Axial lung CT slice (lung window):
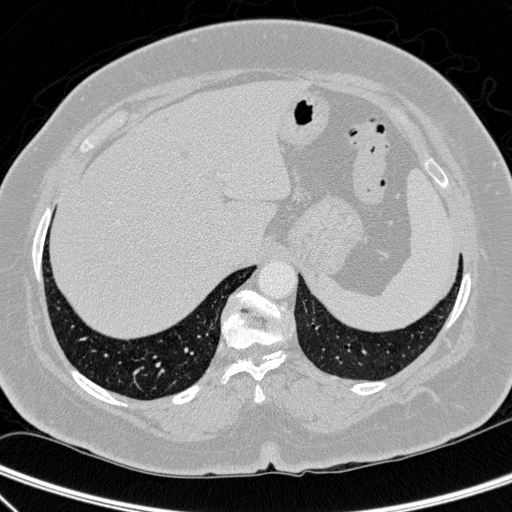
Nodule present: no